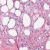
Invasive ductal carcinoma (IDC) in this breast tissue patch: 0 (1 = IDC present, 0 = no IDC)